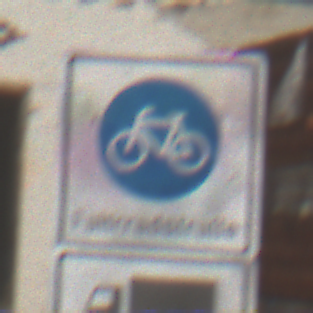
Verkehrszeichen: BeginnFahrradstrasse
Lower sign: MehrspurigeFahrzeugeFrei3
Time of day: MorningAfternoon
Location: Outdoor (Nature)
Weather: Clear
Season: Summer
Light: Natural